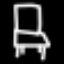
Label: chair